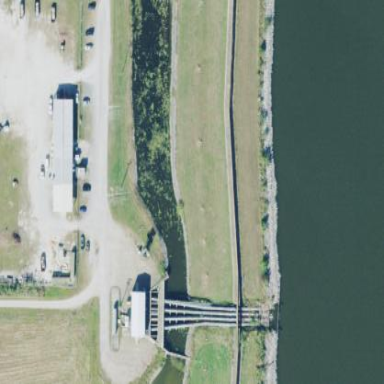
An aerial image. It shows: Pumping station.